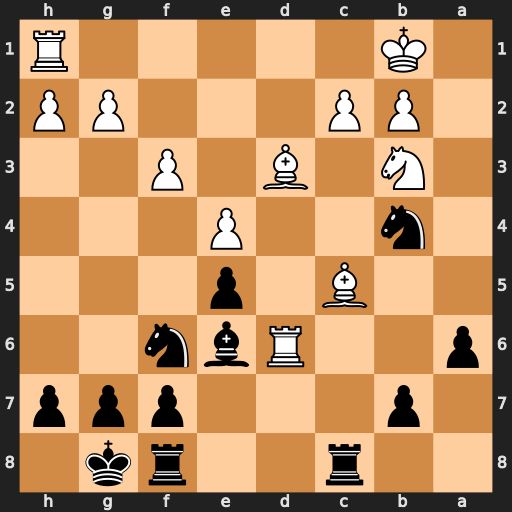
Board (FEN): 2r2rk1/1p3ppp/p2Rbn2/2B1p3/1n2P3/1N1B1P2/1PP3PP/1K5R
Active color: b
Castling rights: -
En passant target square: -
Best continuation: Nxd3 Rxd3 Bxb3 Rxb3 Rxc5